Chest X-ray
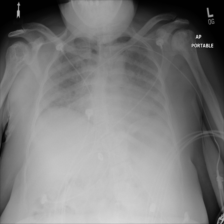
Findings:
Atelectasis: negative
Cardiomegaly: negative
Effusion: negative
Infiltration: negative
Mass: negative
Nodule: negative
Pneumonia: negative
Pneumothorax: negative
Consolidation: negative
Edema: negative
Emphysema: negative
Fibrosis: negative
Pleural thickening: negative
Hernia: negative